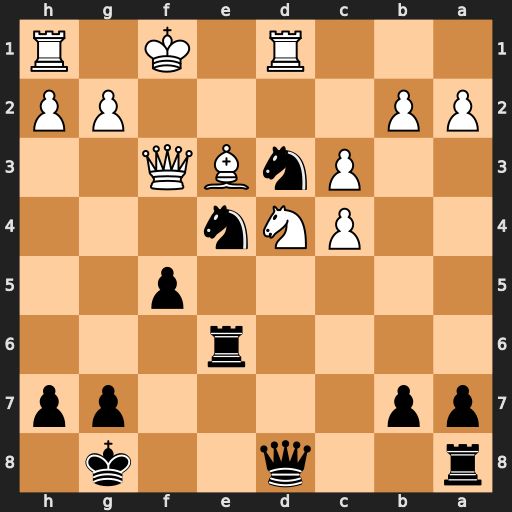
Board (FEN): r2q2k1/pp4pp/4r3/5p2/2PNn3/2PnBQ2/PP4PP/3R1K1R
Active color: b
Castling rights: -
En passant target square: -
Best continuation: Nxb2 Nxe6 Qxd1+ Qxd1 Nxd1